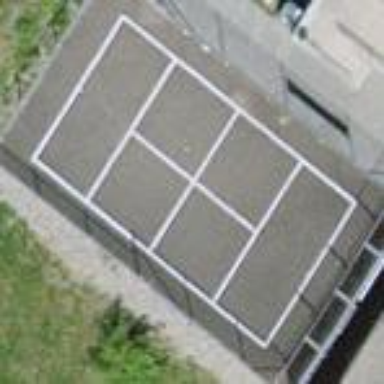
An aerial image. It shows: Tennis court in leisure pitch.